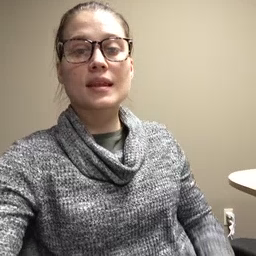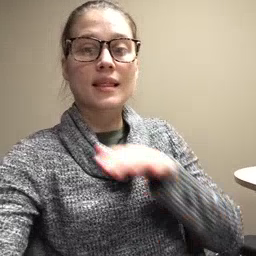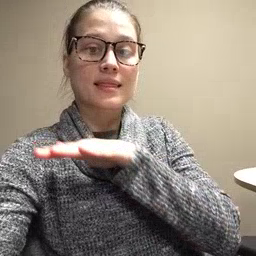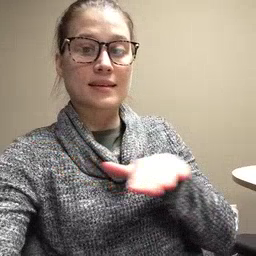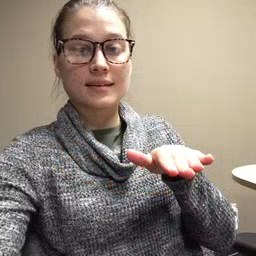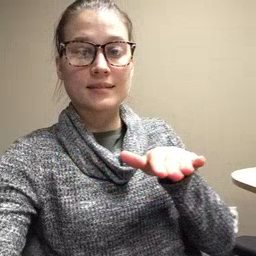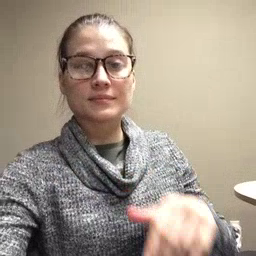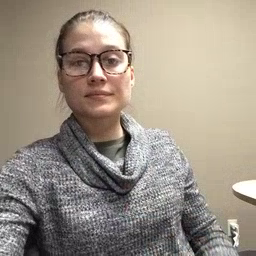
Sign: clean